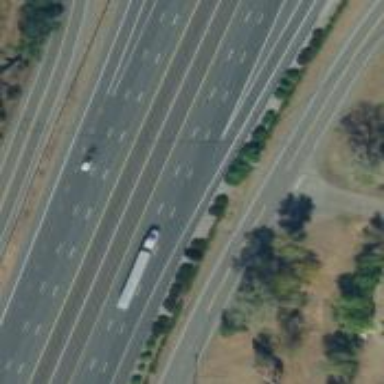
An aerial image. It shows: Motorway junction.